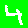
Digit: 4